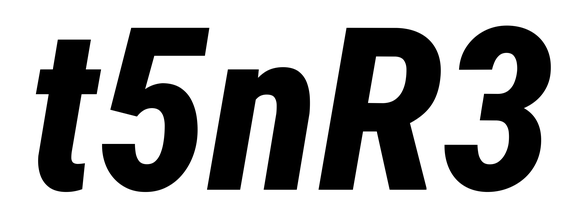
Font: Roboto-Italic_Condensed_ExtraBold_Italic